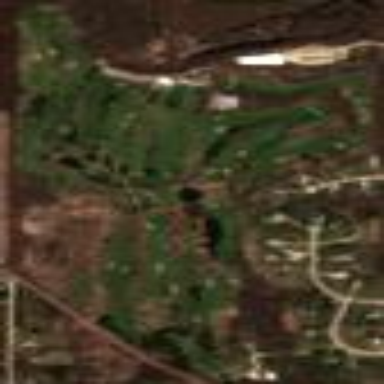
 place for golfing and leisure activities."